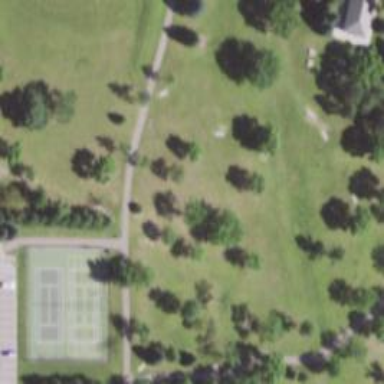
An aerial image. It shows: Disc golf tee area.